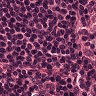
Metastatic tissue present: no